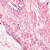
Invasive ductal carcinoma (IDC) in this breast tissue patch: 0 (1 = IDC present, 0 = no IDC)